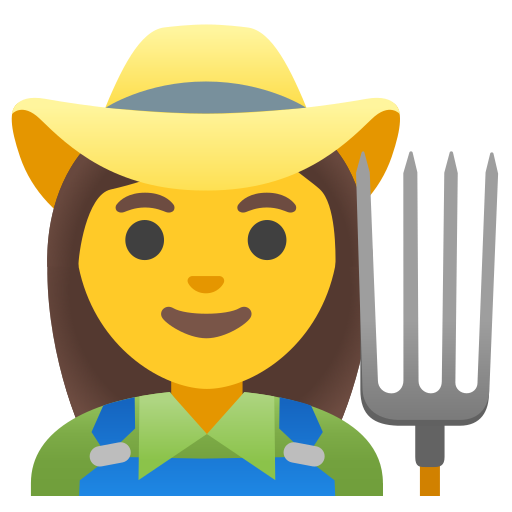
Emoji: 👩‍🌾